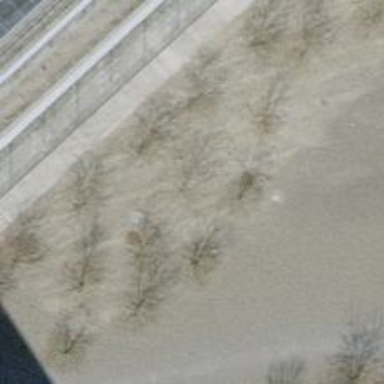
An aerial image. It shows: Urban tree with broadleaved deciduous leaves.